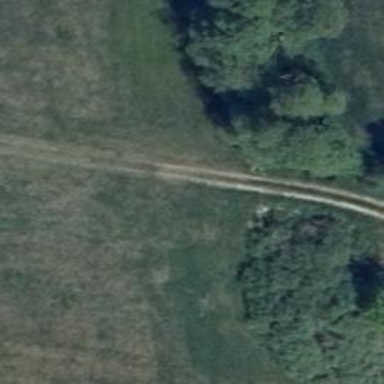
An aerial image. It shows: Grass track road with grade 5 tracktype.